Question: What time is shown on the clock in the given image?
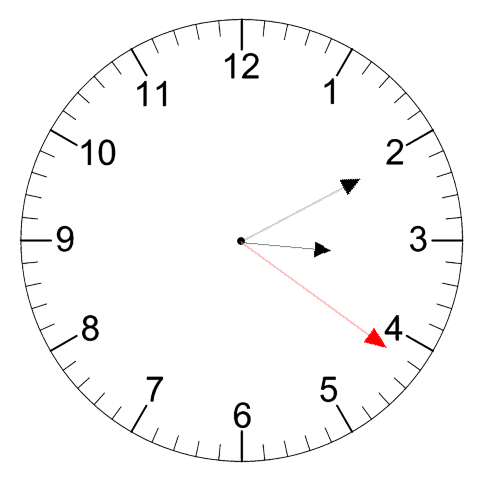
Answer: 03:10:21